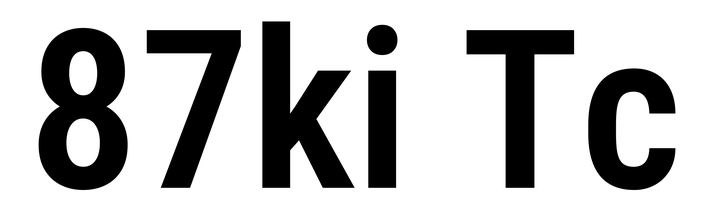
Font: Roboto_Condensed_SemiBold